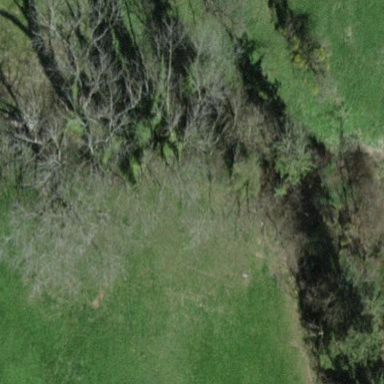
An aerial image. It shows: Forest area.